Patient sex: M
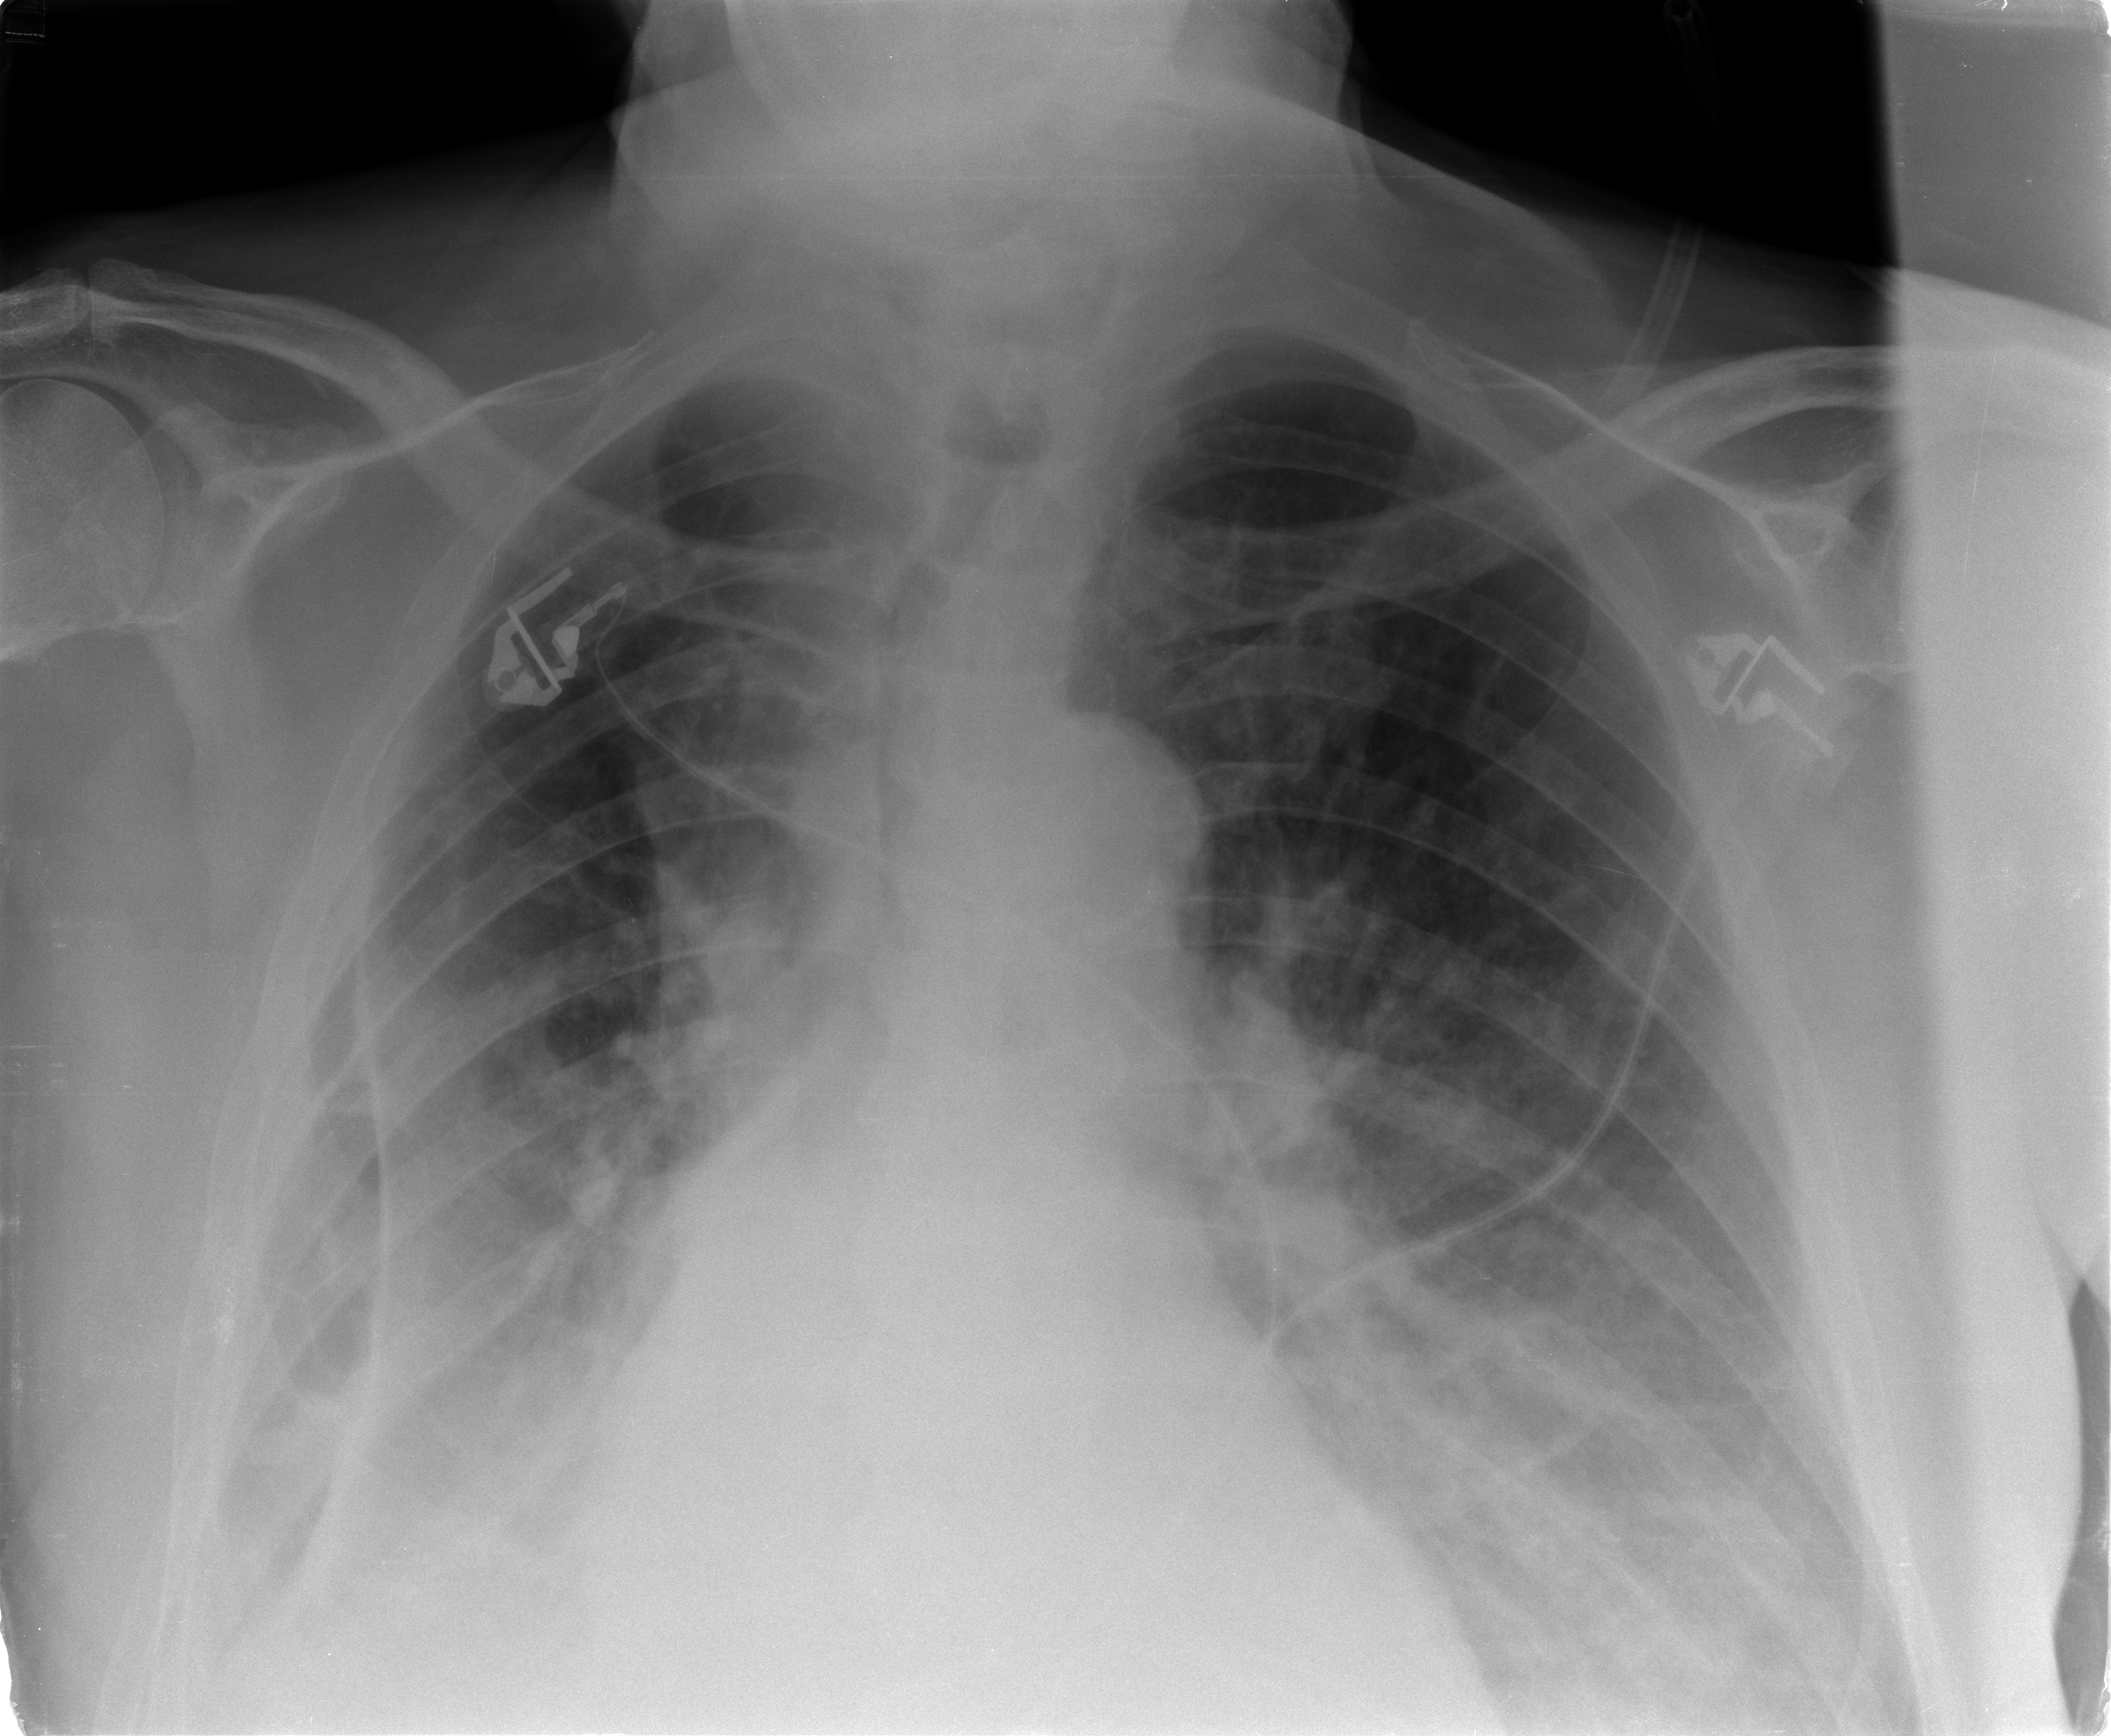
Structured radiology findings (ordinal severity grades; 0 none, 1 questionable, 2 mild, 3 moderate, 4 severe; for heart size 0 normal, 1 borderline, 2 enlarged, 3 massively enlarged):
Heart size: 1
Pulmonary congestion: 2
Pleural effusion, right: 2
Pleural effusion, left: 2
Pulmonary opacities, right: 0
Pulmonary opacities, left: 0
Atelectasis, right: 2
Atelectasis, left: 2